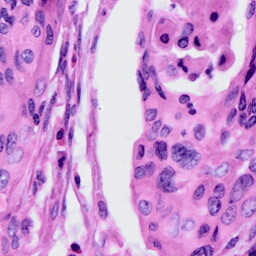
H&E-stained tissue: Cervix